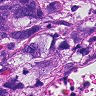
Metastatic tissue present: yes